Current action and preconditions to check: trajectory_clear

Your task: For each precondition in the list above, predict whether it will hold at this action.

Consider the current scene as observed from the mobile robot's camera, and analyze the predicted future states of all dynamic agents (e.g., people, animals, vehicles, or any moving entities) within the NEXT SECOND.

IMPORTANT: Only answer "very likely" if you are absolutely certain—based on strong, clear evidence—that a dynamic agent will violate the precondition in the predicted future state. Do NOT answer "very likely" for unlikely, ambiguous, or low-probability risks.

Ask yourself for each precondition: Is there a high probability, with clear and convincing evidence, that the predicted future states of any dynamic agent will interfere with the predicted future state of the currently executing action within the NEXT SECOND, causing that precondition to fail?

Assess the risk level based on these predictions. Use "likely" or "very likely" if motions create a clear risk of interference.

Use "neutral" or "improbable" if agents are nearby but their predicted paths are clearly diverging or non-conflicting.

Failure Risk Categories: "very improbable", "improbable", "neutral", "likely", "very likely"

Answer Format: Output ONLY the probability_of_failure value from these categories: "very improbable", "improbable", "neutral", "likely", "very likely"

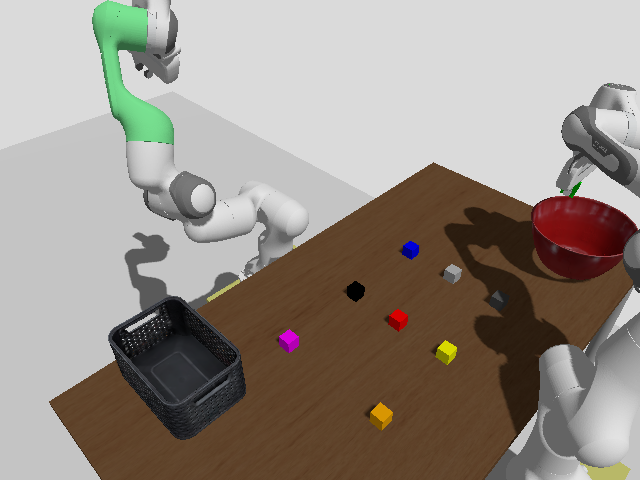

Answer: very improbable